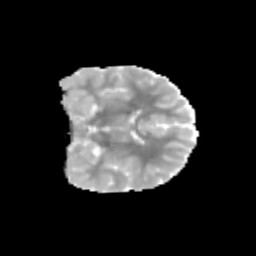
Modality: MD
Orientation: coronal
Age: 9
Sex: female
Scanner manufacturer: siemens
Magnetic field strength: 3 T
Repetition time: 3.8 s
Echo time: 0.07 s